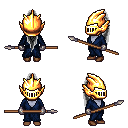
a pixel art fantasy rpg character, female body template, dark elf, purple skin, blue robe, gold greaves, gray extra-long topknot hairstyle, gold helm, metal gloves, brown shoes, spear, four views (front, back, left, right), 2x2 character sprite sheet, small pixel art, hard edges, no anti-aliasing